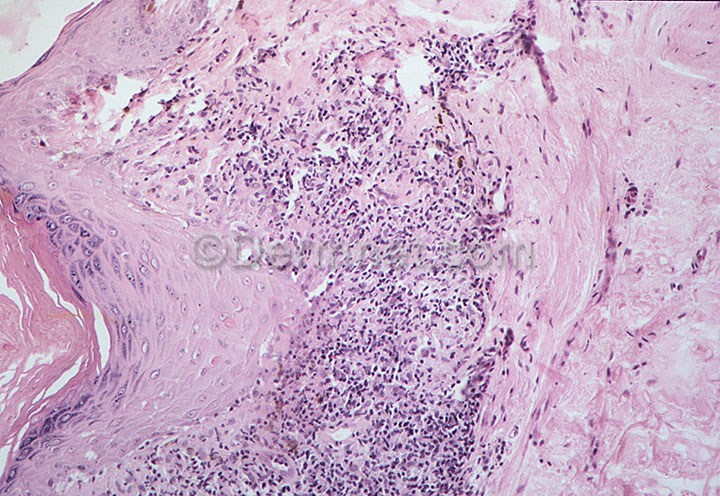
Disease: Psoriasis pictures Lichen Planus and related diseases